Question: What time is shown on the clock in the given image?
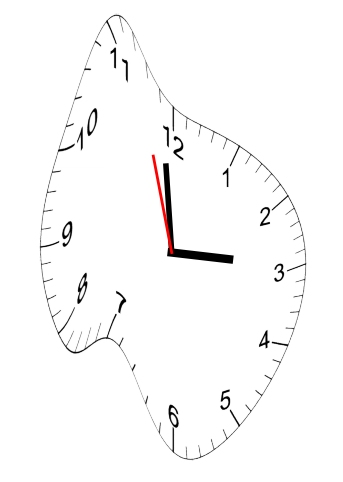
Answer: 02:58:57